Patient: sex M, age 46
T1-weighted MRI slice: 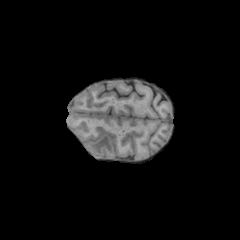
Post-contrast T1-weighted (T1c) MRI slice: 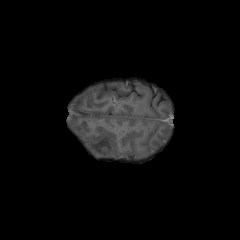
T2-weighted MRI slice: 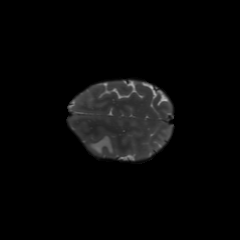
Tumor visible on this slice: yes
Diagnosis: Glioblastoma, IDH-wildtype
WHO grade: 4